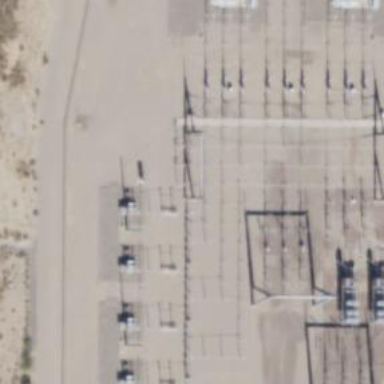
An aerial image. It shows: Switch for power supply.